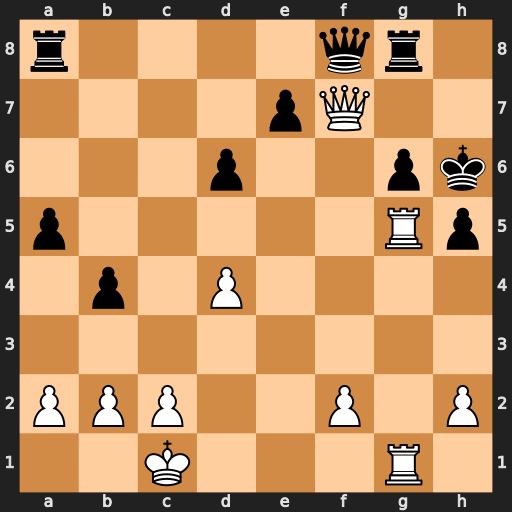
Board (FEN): r4qr1/4pQ2/3p2pk/p5Rp/1p1P4/8/PPP2P1P/2K3R1
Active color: w
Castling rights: -
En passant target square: -
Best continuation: Rxg6+ Rxg6 Qxg6#